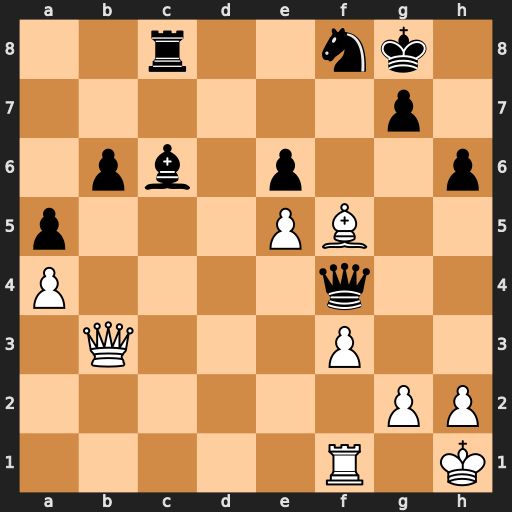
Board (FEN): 2r2nk1/6p1/1pb1p2p/p3PB2/P4q2/1Q3P2/6PP/5R1K
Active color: w
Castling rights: -
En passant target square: -
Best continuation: Bxe6+ Nxe6 Qxe6+ Kh7 Qxc8